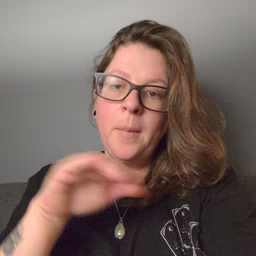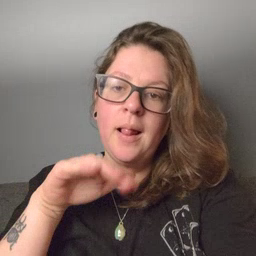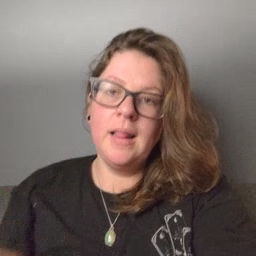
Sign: pool